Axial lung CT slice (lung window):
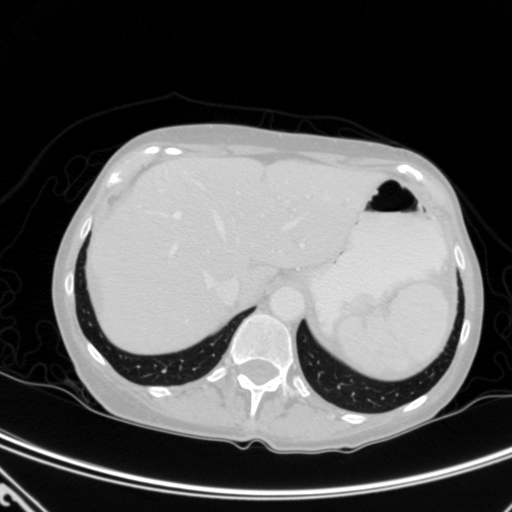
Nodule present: no